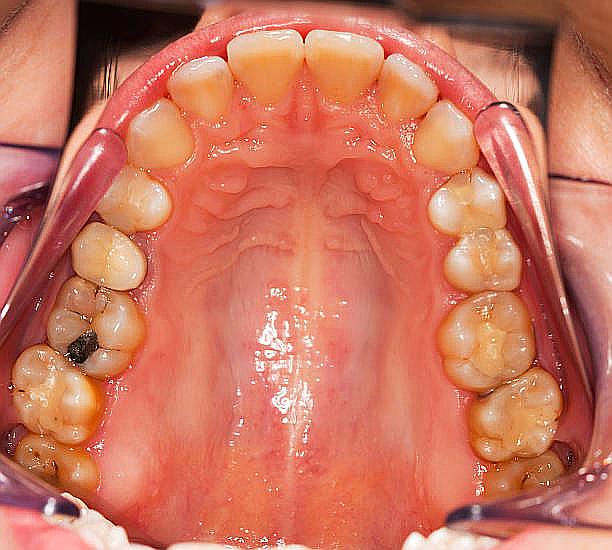
Condition: Gingivitis